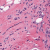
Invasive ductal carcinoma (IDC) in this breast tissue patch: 1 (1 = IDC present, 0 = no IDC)